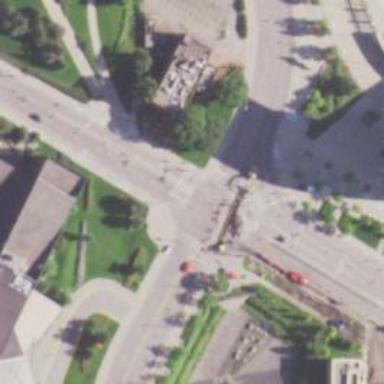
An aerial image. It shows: Secondary link road with sidewalk on the left.